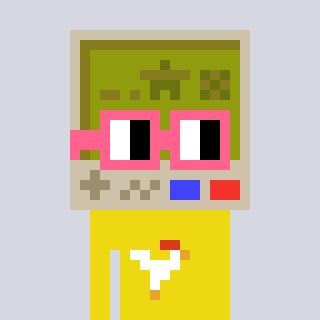
a pixel art character with square pink glasses, a gameboy-shaped head and a yellow-colored body on a cool background